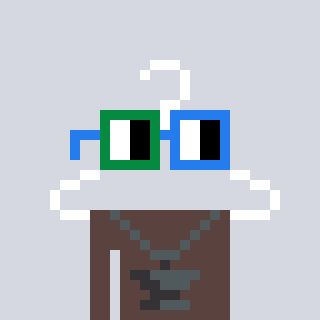
a pixel art character with square green and blue glasses, a hanger-shaped head and a darkbrown-colored body on a cool background